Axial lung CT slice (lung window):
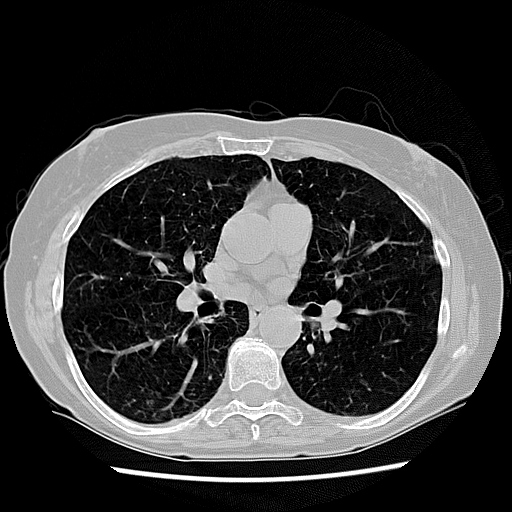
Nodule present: no